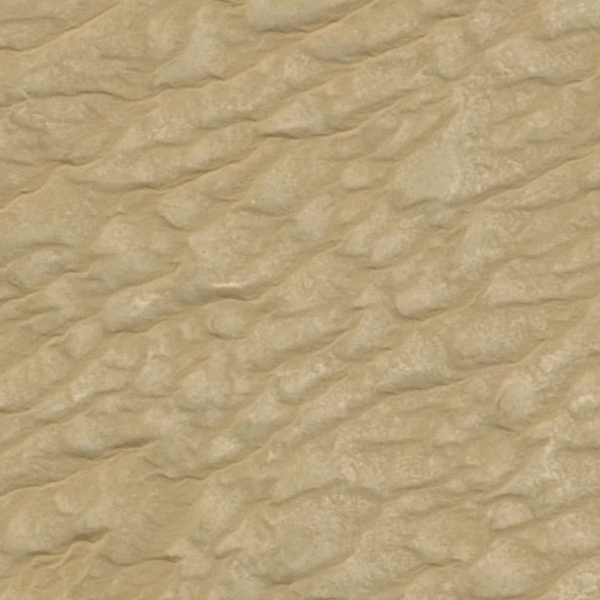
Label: Desert